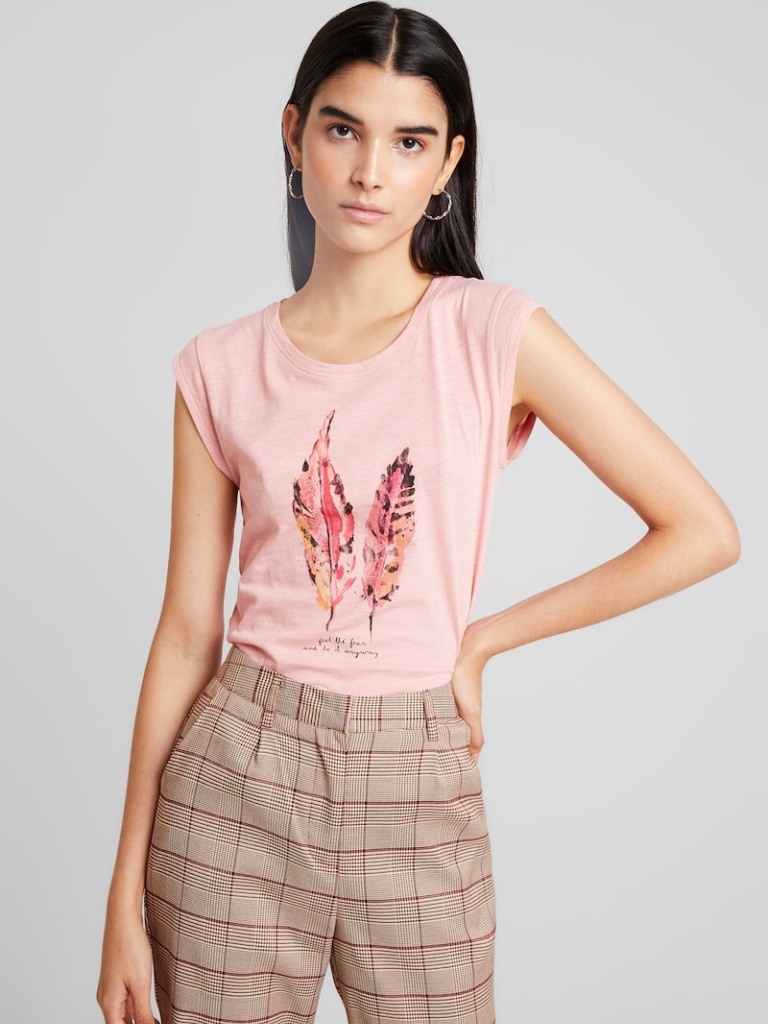
cotton relaxed sleeveless hip length French Tucked crew t-shirt